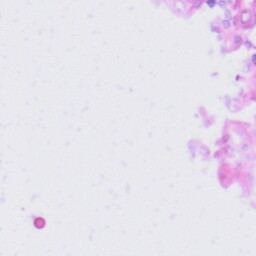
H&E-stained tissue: Tonsil